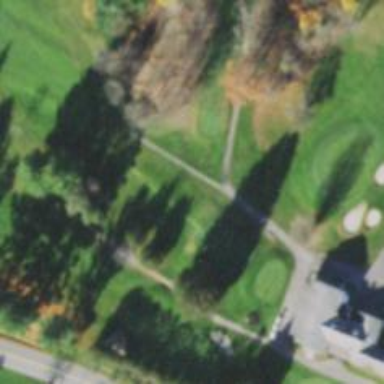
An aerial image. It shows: Golf tee.